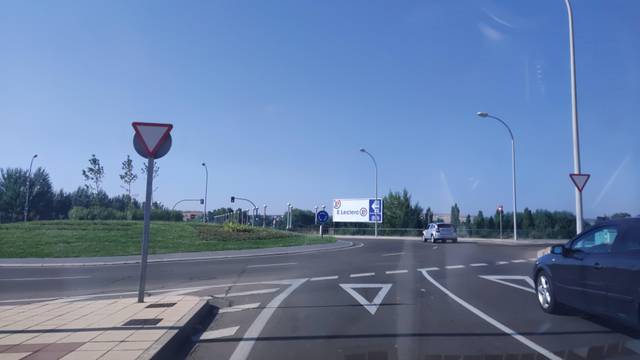
Region: Spain
Coordinates: 40.966, -5.68